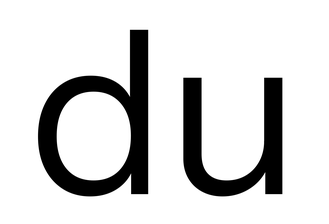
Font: InstrumentSans_Regular